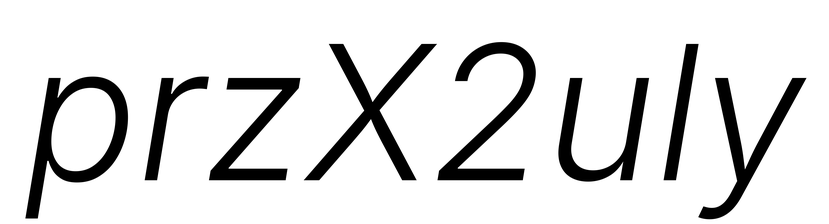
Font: Inter-Italic_Light_Italic